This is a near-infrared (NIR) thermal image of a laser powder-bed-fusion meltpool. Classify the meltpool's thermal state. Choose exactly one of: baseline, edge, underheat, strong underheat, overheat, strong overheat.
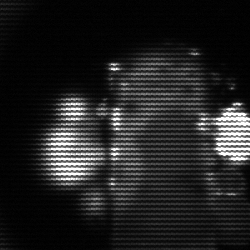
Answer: strong underheat